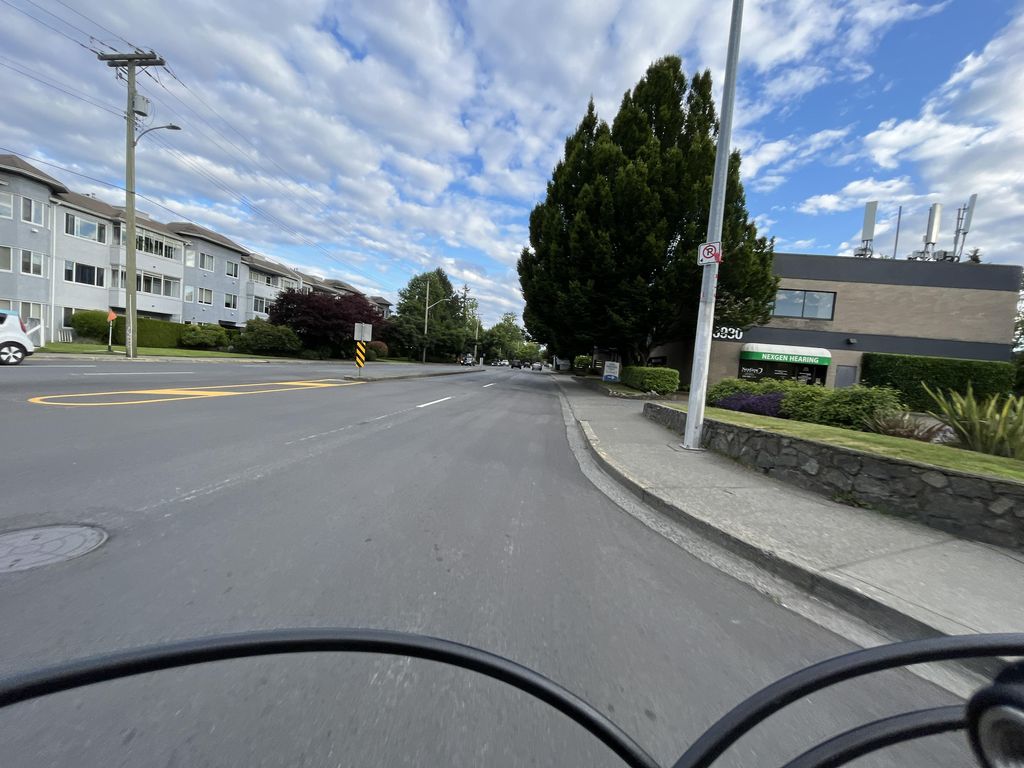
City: victoria